Field crop: tomato
Growth stage: 1
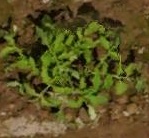
Species: tomato